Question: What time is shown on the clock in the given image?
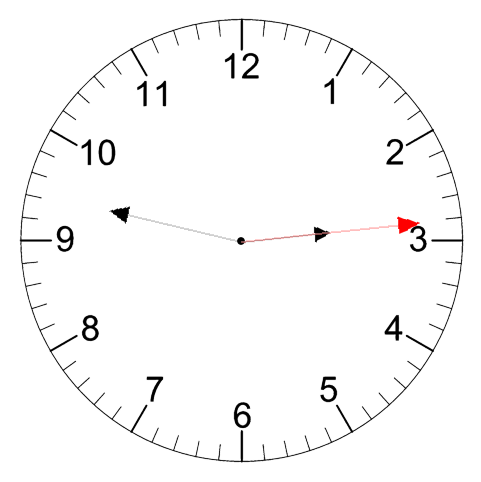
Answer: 02:47:14